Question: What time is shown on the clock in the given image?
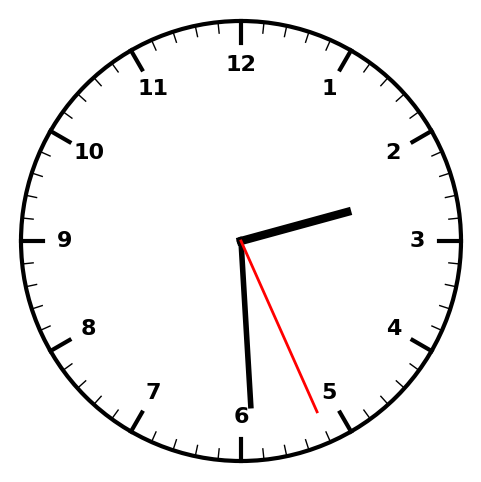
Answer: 02:29:26